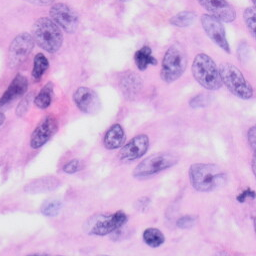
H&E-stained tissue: Skin